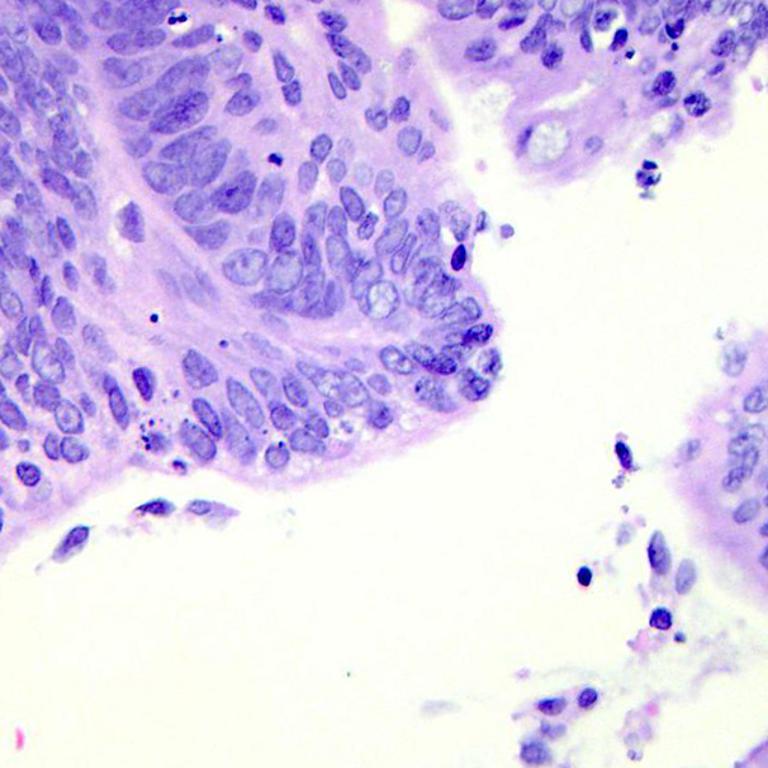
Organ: colon
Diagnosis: adenocarcinomas